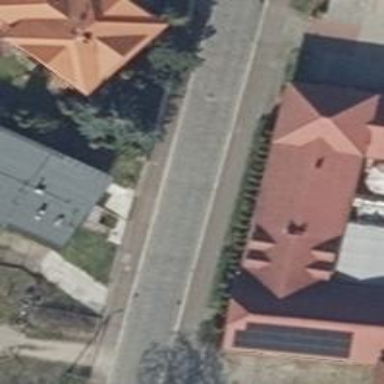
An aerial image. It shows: Residential road with separate sidewalk.